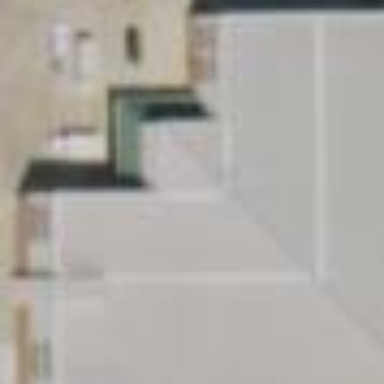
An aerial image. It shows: Commercial building.